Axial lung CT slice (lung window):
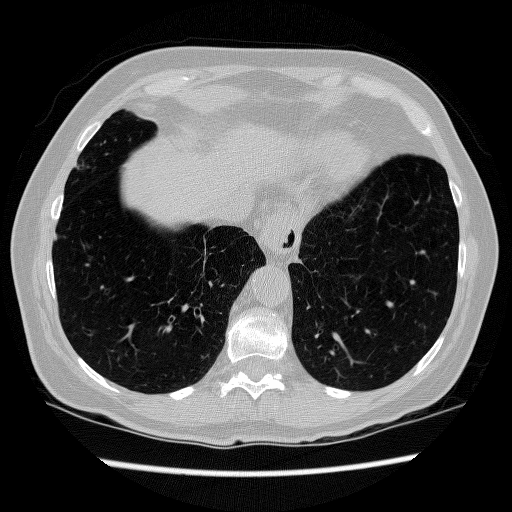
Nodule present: no